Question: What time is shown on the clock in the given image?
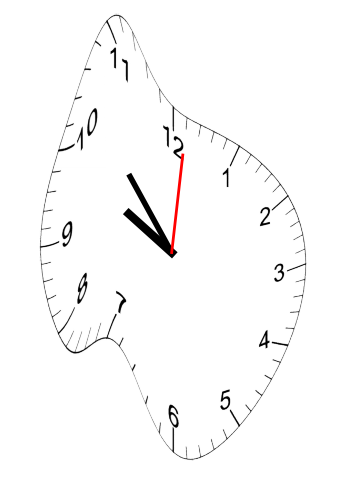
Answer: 09:53:01